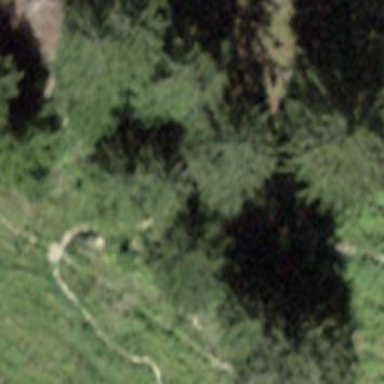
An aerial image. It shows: Forest area.